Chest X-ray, AP view. Patient: 67 years old, sex M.
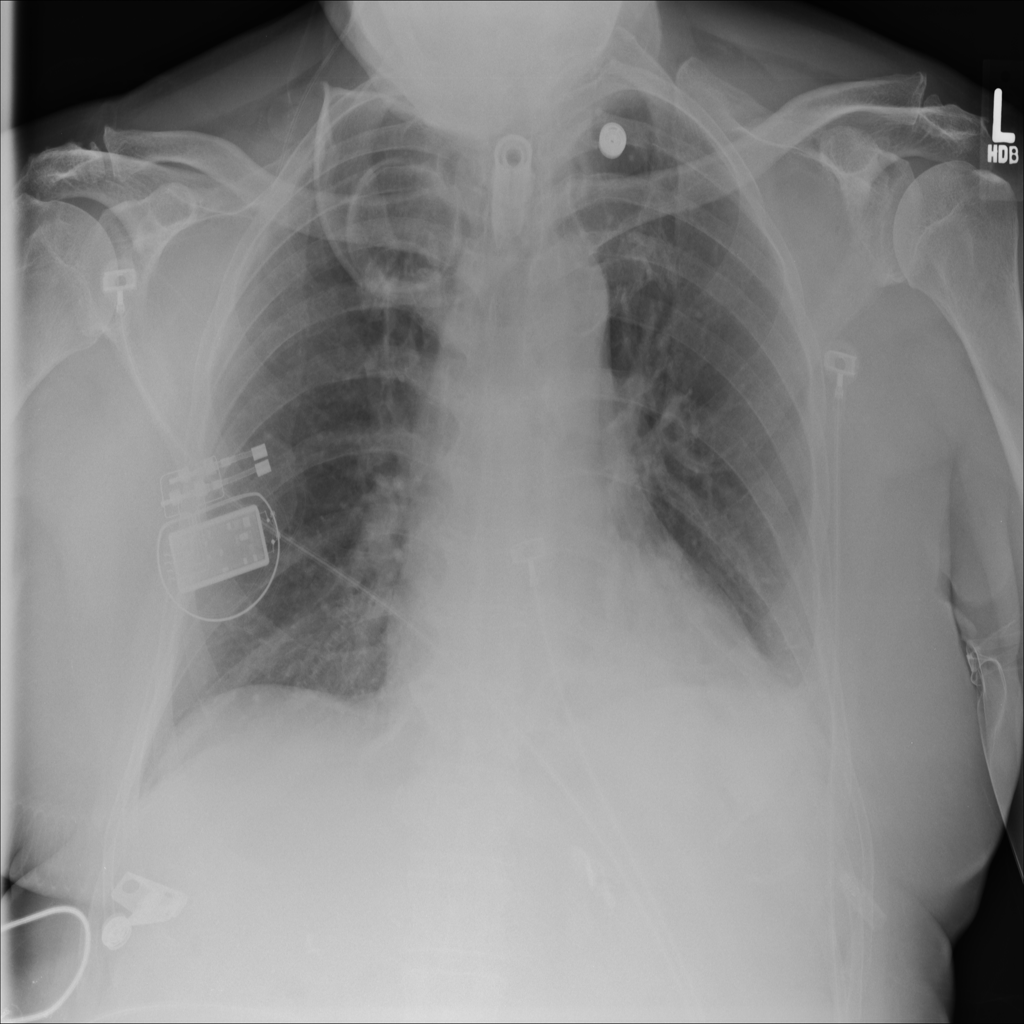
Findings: Atelectasis